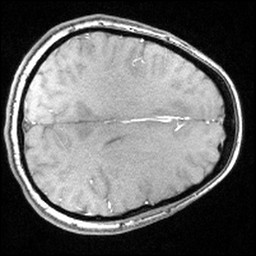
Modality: angio
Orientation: axial
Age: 27
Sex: female
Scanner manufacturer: siemens
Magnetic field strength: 3 T
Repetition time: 0.025 s
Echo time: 0.00334 s